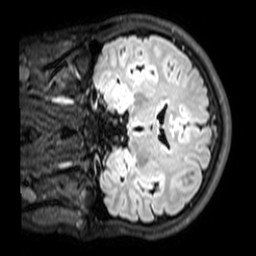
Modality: T1w
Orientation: coronal
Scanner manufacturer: philips
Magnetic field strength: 3 T
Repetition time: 4.8 s
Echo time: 0.2586 s